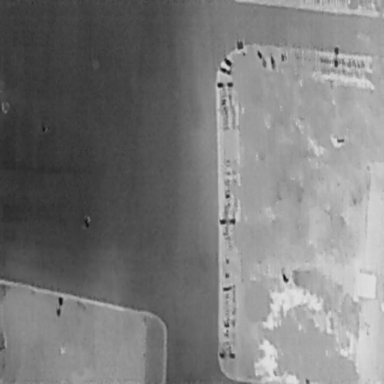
There are five Bicycles in the infrared image.